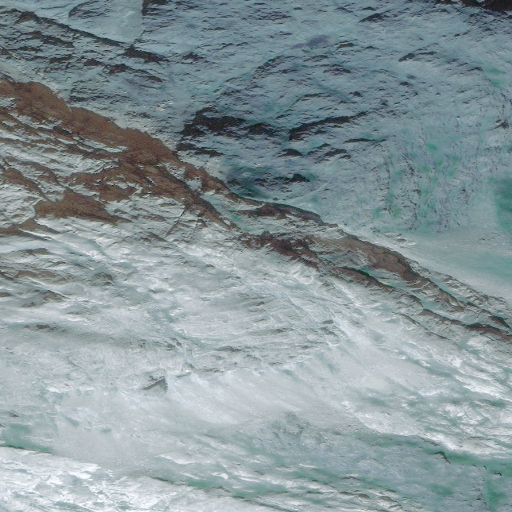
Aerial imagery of mountain in Alaska named Whitestripe Mountain containing only unknown